Question: I want to make some text float over the column edge when I mouse-over it, just like my IDE does:

<URL>.
I can get it to float over the edge if I change the element positioning to 'absolute' but then it doesn't "take up any space".
Also, I wouldn't mind having the border around the floated bit either.
Anyone have any ideas how to accomplish this?
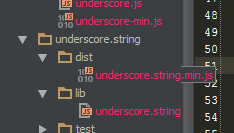
Answer: I have had a go at it and have come up with a solution which does not require any mark up changes at all, I have done some testing and it seems to work in , , , , and , it looks the same in all of these browsers and browser modes, it starts to break when using .
It looks like this:

Basically what I've done is setting 'float:left' on the 'li' and then 'width:auto' on 'li:hover', this ensures that the text floats over the column edge.
Then to add the border, I'm rendering a pseudo-element directly after the 'li', which inherits the width of the preceding 'li'. Then I've set its borders, margins, heights and line-heights to position this pseudo-element over the top of the preceding 'li'. I've set the 'margin-left' to '150px' to ensure it only shows up behind 'li''s which exceed the width of the column.
To add some space at the right I have changed the 'white-space: no-wrap' to 'white-space: pre', which will preserve some added white space inside the 'li' (if it is added, it is not a requirement, I did add it to make it look a little prettier).
Here's a <URL>.
Here's the HTML:
'''
<div>
<ul>
<li>some really long text </li>
<li>some text that doesn't fit into the column width </li>
<li>yeah dude, this is sample text </li>
<li>woot woot! double rainbows </li>
</ul>
</div>
'''
And here's the CSS:
'''
li {
white-space: pre;
overflow-x: hidden;
background-color: #f2f2f2;
line-height: 21px;
width: 150px;
float: left;
clear: both;
}
li:hover:after {
content:'';
height: 19px;
margin: -21px 0px 0px 150px;
border-width: 1px 1px 1px 0px;
border-style: solid;
display: block;
}
li:hover {
width: auto;
}
div {
width:155px;
border-right: 3px solid;
background-color: #f2f2f2;
}
ul:before, ul:after {
content:' ';
display: table;
}
ul {
list-style: none;
padding: 5px 0 5px 5px;
margin: 0;
}
ul:after {
clear: both;
}
body {
margin: 0;
padding: 0;
}
'''
I have included the <URL> on the 'div', now it adjusts its height based on its contents instead of it having a fixed height.
The problem with scrolling is that the width of the containing element is actually changing when setting 'width:auto' on the child elements, since the scroll bar is on the right, it keeps moving around. I've tried using an extra wrapper 'div', but it seems that it is impossible to float stuff over the top of a scroll bar, from anywhere inside the element that creates the scroll bar. The only way I can get it to scroll is by setting 'overflow:hidden' on the 'ul' and then using the <URL> plugin to scroll up and down inside the 'ul'.
<URL>